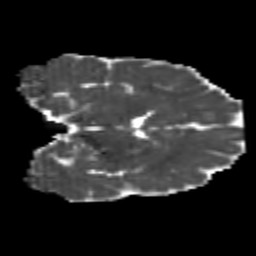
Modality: MD
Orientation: coronal
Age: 20
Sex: male
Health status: healthy
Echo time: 0.074 s